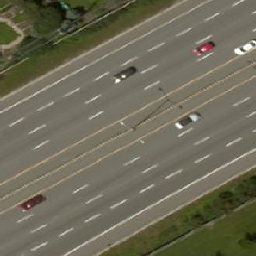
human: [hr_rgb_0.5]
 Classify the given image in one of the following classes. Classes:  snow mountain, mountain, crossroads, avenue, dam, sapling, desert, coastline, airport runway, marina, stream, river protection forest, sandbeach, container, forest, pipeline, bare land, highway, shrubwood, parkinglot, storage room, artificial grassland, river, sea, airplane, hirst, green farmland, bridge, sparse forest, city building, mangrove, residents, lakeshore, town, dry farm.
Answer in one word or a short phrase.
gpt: highway